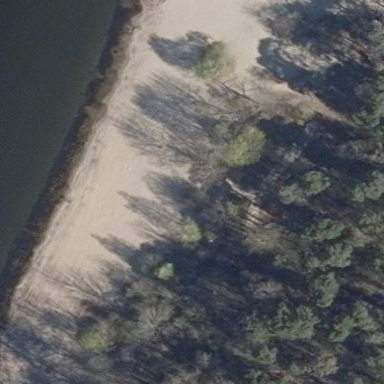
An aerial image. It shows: Beautiful beach with natural surroundings.